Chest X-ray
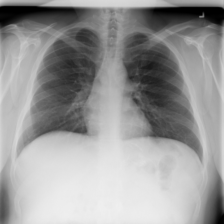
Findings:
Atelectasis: negative
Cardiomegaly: negative
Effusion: negative
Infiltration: negative
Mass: negative
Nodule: negative
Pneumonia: negative
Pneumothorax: negative
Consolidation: negative
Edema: negative
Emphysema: negative
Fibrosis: negative
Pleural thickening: negative
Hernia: negative